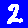
Digit: 2